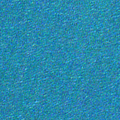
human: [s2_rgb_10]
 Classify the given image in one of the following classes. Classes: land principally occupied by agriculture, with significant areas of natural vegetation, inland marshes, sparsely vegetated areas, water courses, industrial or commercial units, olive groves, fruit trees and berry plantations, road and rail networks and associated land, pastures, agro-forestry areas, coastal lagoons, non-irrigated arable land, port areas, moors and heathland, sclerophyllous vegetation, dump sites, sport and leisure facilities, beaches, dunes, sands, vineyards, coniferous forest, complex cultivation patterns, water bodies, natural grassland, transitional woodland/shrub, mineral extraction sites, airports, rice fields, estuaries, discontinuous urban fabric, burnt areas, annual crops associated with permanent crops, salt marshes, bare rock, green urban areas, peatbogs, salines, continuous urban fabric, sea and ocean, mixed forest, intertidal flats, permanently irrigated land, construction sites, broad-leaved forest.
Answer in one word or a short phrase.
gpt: sea and ocean